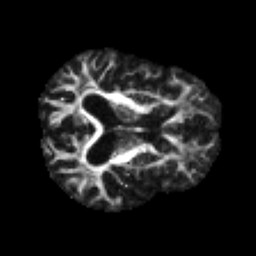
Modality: FA
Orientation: axial
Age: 46
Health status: ill
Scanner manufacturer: philips
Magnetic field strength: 3 T
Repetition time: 9 s
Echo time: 0.127 s